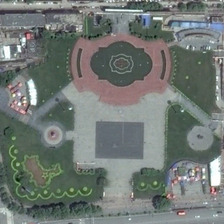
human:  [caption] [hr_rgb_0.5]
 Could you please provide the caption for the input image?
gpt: the square is full of green lawns .

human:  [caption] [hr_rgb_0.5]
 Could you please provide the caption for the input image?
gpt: the square is surrounded by roads .

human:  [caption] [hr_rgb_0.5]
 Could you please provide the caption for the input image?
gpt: the square is full of green lawns .

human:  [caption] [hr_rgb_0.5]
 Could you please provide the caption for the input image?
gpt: the square is surrounded by roads .

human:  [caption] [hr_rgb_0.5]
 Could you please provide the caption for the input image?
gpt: the square is surrounded by roads .